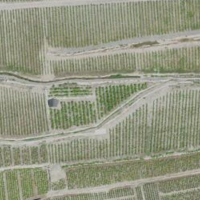
EUNIS habitat code: 40
Species observed at this site:
Erodium cicutarium